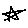
Label: star